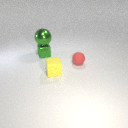
small red rubber sphere to the right of small green metal cube